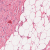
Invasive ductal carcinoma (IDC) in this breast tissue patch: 1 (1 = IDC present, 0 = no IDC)